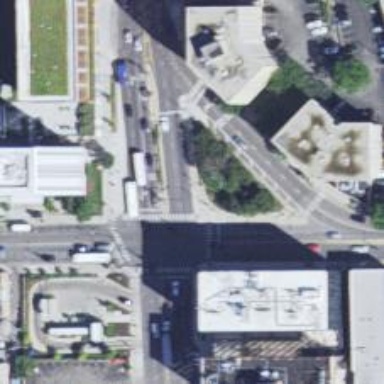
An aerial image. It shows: Footway located on traffic island.